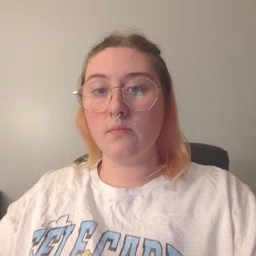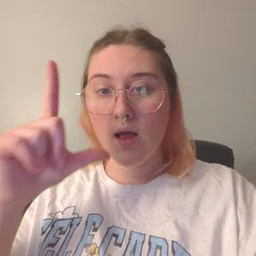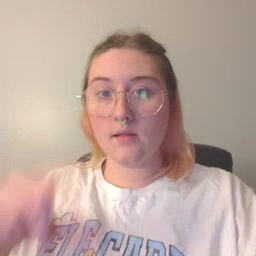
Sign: wake